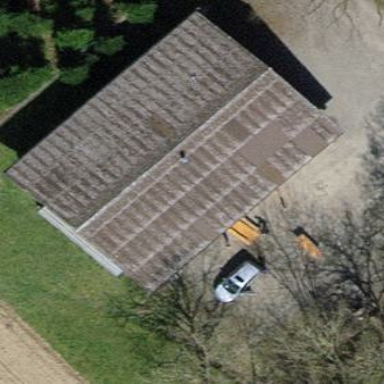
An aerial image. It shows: View of roof of building.